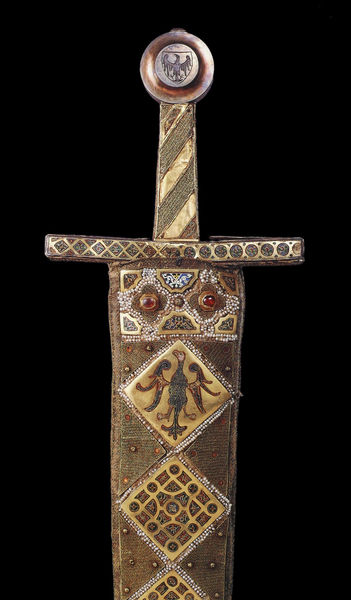
Titel: Zeremonienschwert der Kaiserkrönung Friedrichs II.
Institution: Wien, Schatzkammer
Schlagwörter: adler, kampf, kopf, vogel, weiß, braun, schmuck, schwarz, rot, muster, ornament, gesicht, silber, steine, gold, borte, edelsteine, kreis, rund, henkel, deutschland, schwer, krieg, detail, ornamente, verzierung, streifen, deutsch, scheide, nieten, foto, fotografie, griff, medaillon, schwert, waffe, kreise, quadrate, wappen, rauten, knauf, geier, edelstein, schwertgriff, prunk, dreiecke, objekt, email, quadrat, viereck, rubin, goldschmied, einlagen, aufen, niello, emaille, schwertscheide, verziehung, parierstange, vierck, almandin, schlackt